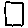
Label: square